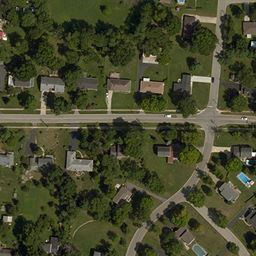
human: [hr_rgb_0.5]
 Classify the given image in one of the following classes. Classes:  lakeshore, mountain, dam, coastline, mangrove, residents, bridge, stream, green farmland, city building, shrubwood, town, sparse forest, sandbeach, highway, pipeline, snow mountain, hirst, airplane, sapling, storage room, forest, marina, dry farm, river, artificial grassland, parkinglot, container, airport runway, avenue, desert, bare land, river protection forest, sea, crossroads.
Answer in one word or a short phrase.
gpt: town